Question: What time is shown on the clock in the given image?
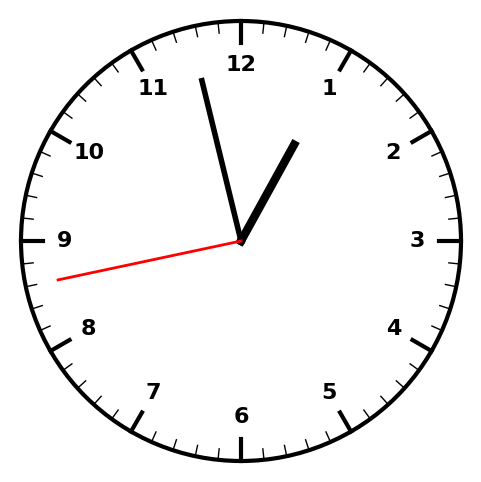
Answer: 12:57:43